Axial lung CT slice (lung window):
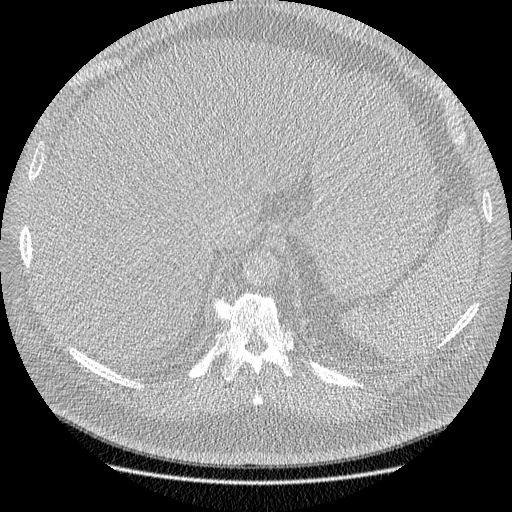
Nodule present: no